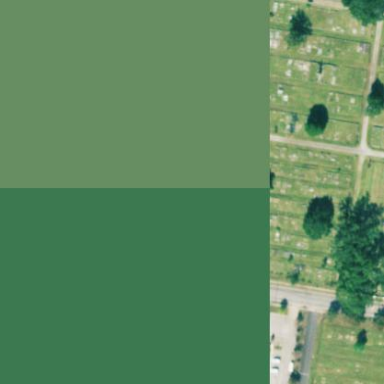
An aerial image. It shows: Sector of the cemetery.